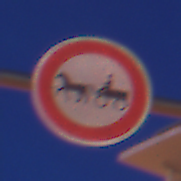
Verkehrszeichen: VerbotGespannfuhrwerke
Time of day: Night
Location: Outdoor (Urban)
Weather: PartlyCloudy
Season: NotSpecified
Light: Artificial